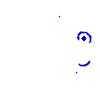
Particle: electron